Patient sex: F
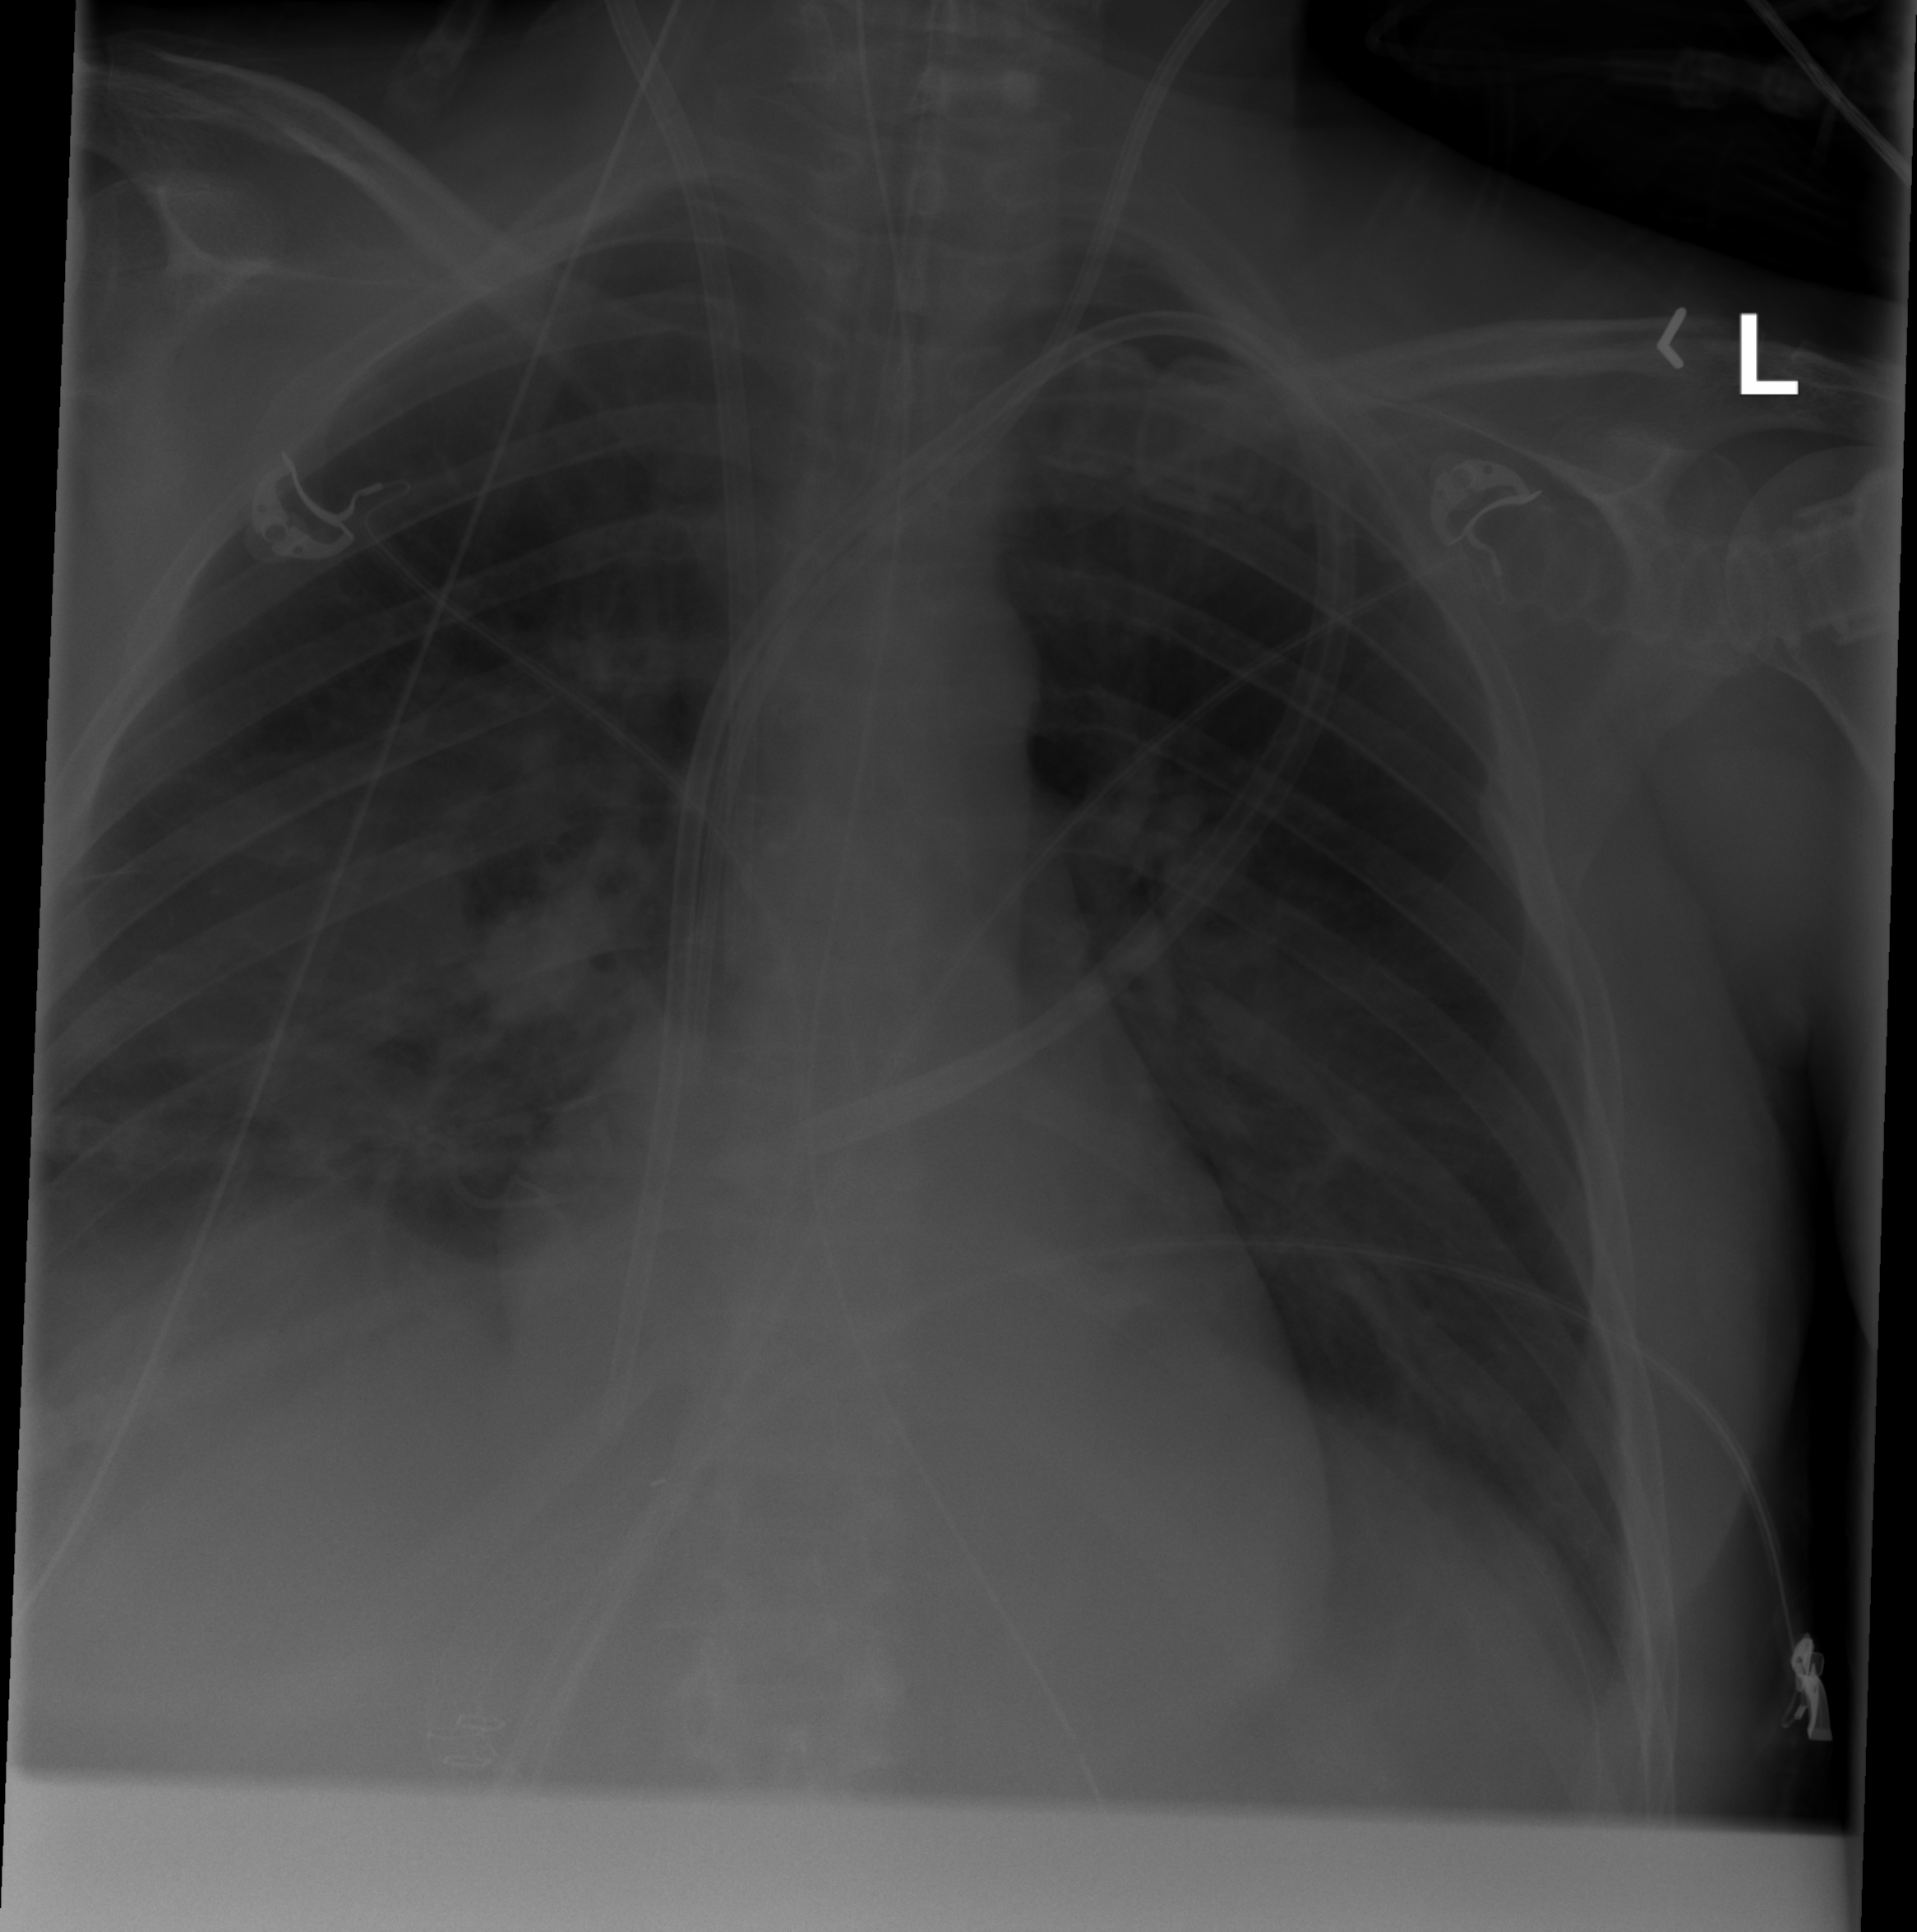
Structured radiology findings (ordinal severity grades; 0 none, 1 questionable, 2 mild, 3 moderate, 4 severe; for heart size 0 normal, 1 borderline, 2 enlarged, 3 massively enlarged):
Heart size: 2
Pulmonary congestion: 2
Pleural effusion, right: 2
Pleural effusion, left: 1
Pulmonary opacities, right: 2
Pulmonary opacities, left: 1
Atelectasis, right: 2
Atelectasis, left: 0